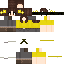
A female human skin with medium skin, wearing brown long hair dressed in a yellow tshirt and gray pants, featuring a closed mouth.